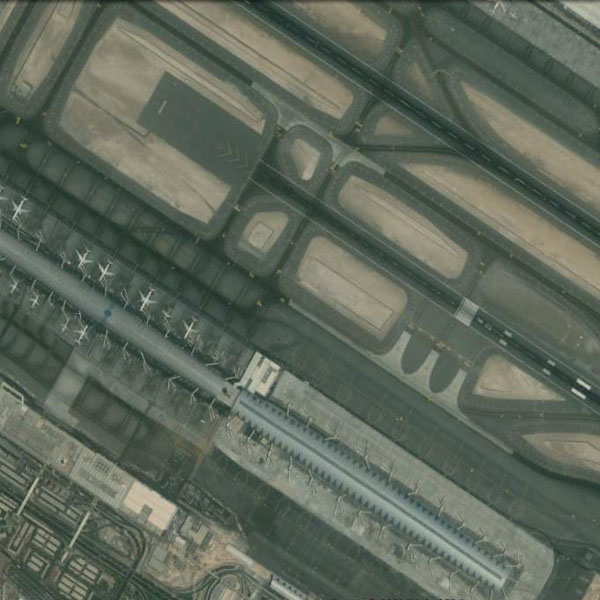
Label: Airport